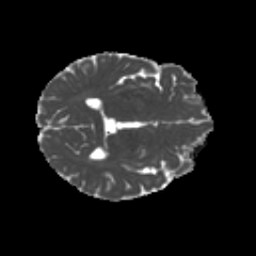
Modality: MD
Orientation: axial
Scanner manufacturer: siemens
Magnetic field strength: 3 T
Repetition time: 4.16 s
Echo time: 0.0806 s